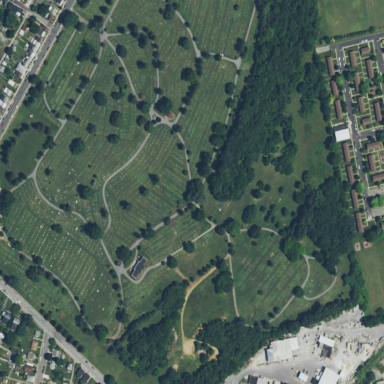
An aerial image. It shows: Cemetery.